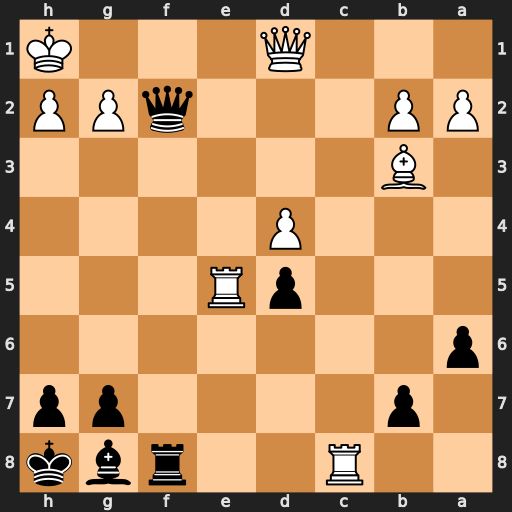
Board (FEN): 2R2rbk/1p4pp/p7/3pR3/3P4/1B6/PP3qPP/3Q3K
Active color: b
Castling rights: -
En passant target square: -
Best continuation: Qf1+ Qxf1 Rxf1#